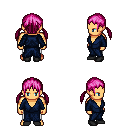
a pixel art fantasy rpg character, male body template, human, tanned skin, blue robe, white pants, pink twin-tailed hairstyle, black shoes, four views (front, back, left, right), 2x2 character sprite sheet, small pixel art, hard edges, no anti-aliasing